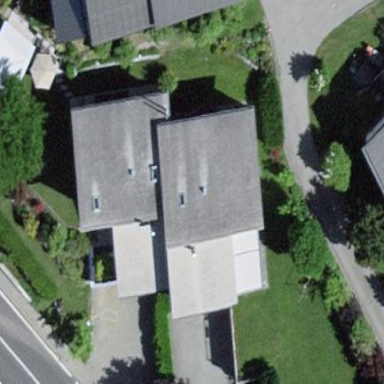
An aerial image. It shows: Simple and straightforward house.